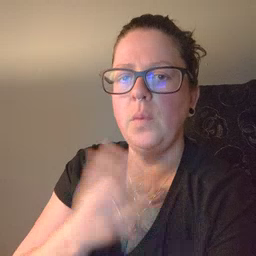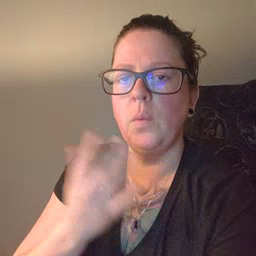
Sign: wait